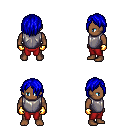
a pixel art fantasy rpg character, male body template, human, dark skin, steel chest armor, red pants, blue bangs hairstyle, gold gloves, four views (front, back, left, right), 2x2 character sprite sheet, small pixel art, hard edges, no anti-aliasing